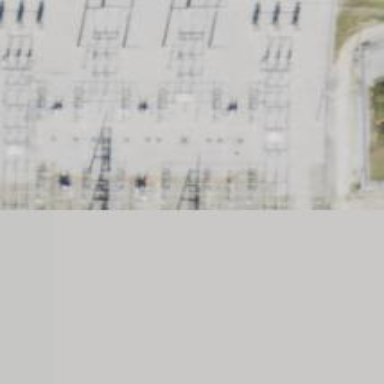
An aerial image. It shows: Switch used for power control.